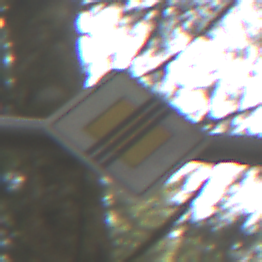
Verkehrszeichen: EndeVorfahrtsstrasse
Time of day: MorningAfternoon
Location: Outdoor (Nature)
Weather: Overcast
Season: Winter
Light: Natural